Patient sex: F
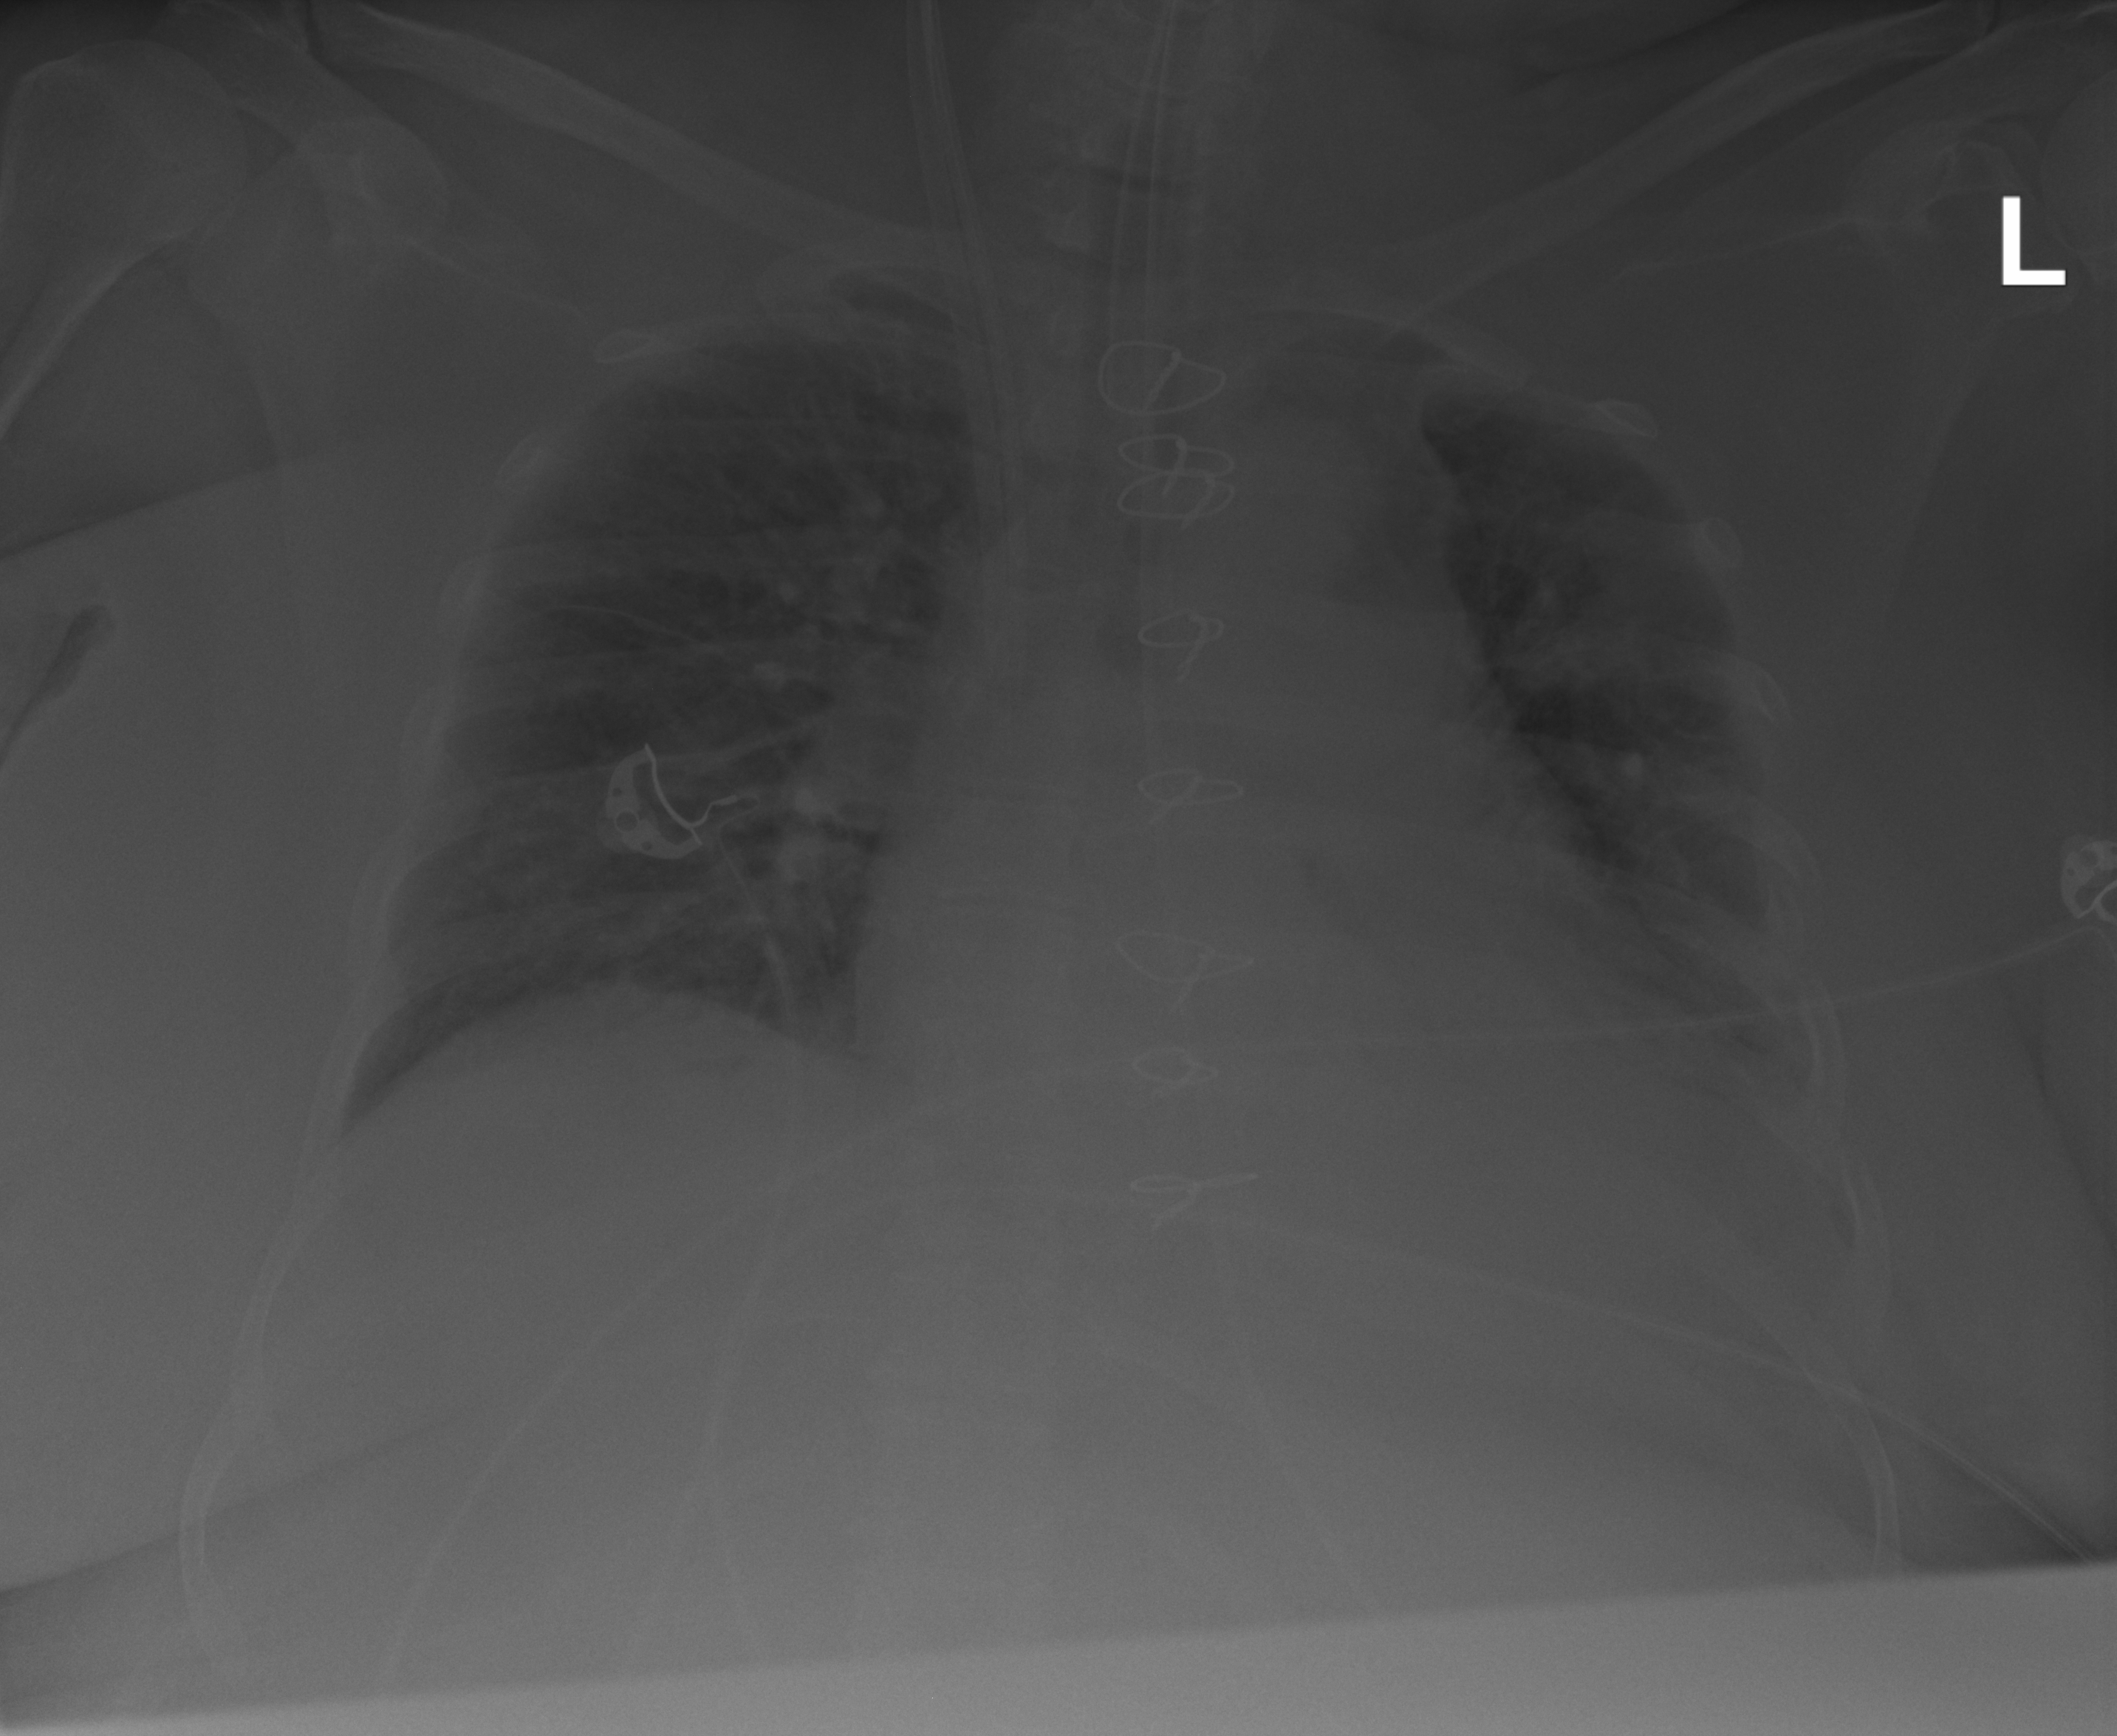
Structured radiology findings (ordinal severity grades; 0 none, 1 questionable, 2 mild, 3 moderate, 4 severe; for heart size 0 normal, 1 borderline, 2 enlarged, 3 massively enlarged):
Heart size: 2
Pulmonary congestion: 0
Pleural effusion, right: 0
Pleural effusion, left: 0
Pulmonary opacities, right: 2
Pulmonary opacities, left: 0
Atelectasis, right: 2
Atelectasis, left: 3